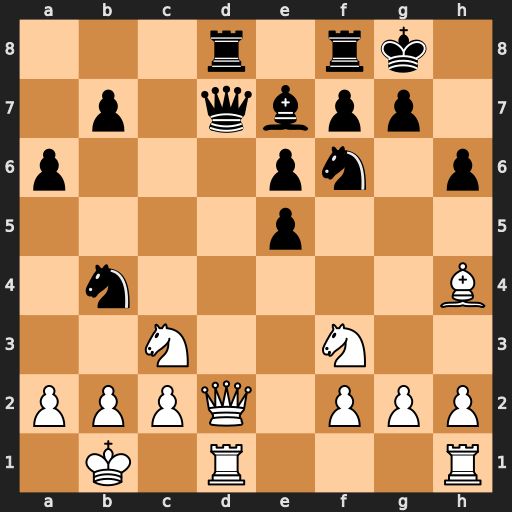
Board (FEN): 3r1rk1/1p1qbpp1/p3pn1p/4p3/1n5B/2N2N2/PPPQ1PPP/1K1R3R
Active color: w
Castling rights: -
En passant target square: -
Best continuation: Qxd7 Rxd7 Rxd7 Nxd7 Bxe7